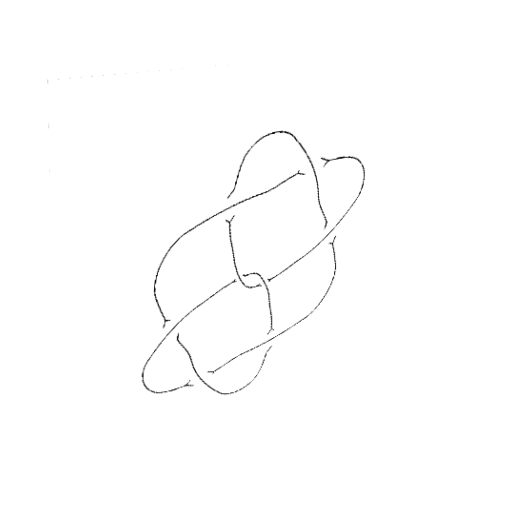
Crossing number: 8